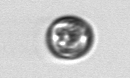
Label: Dinophyceae